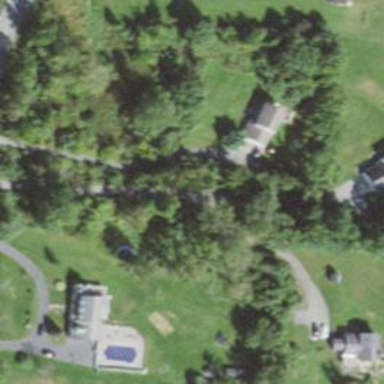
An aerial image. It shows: Residential driveway serving as service road.